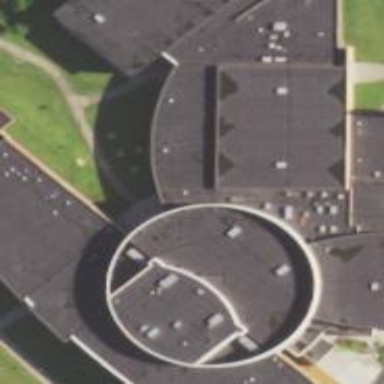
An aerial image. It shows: School building with flat roof.